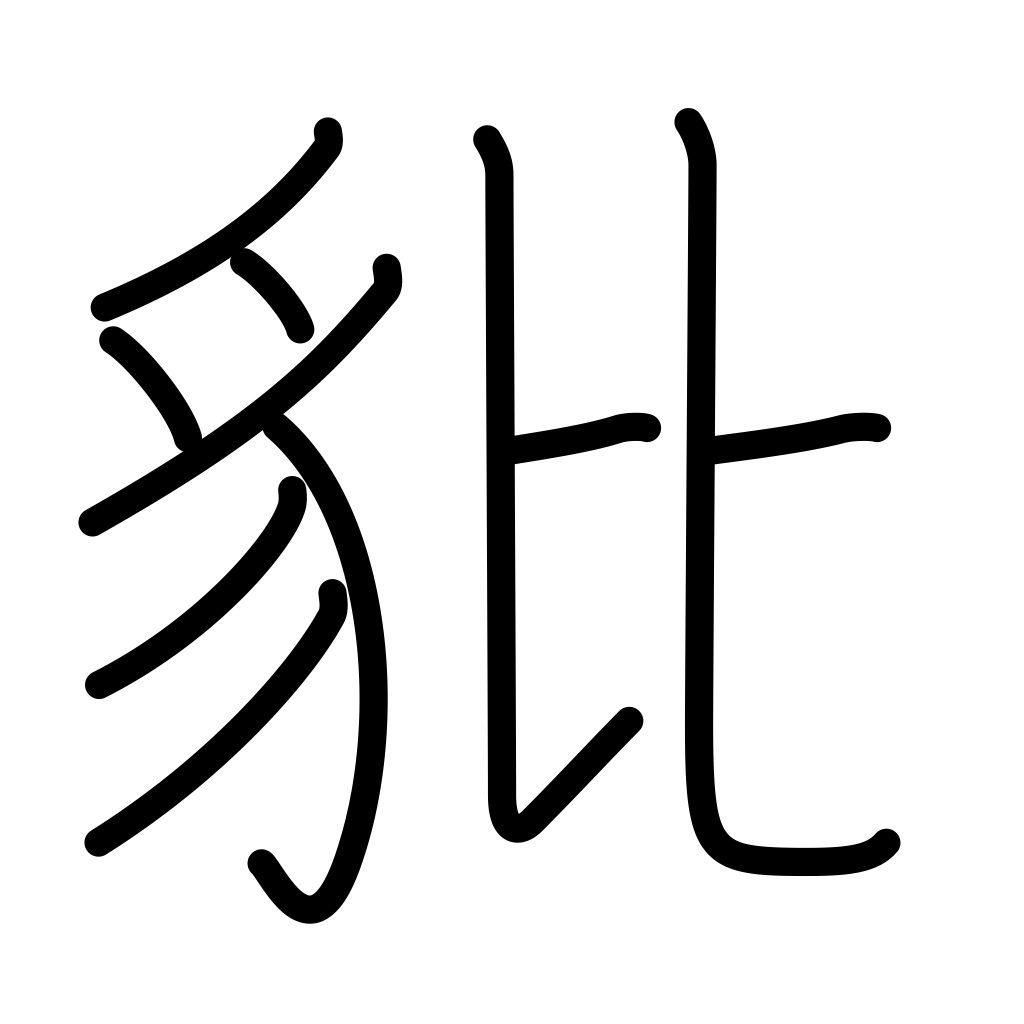
Meaning: brave heraldic beast